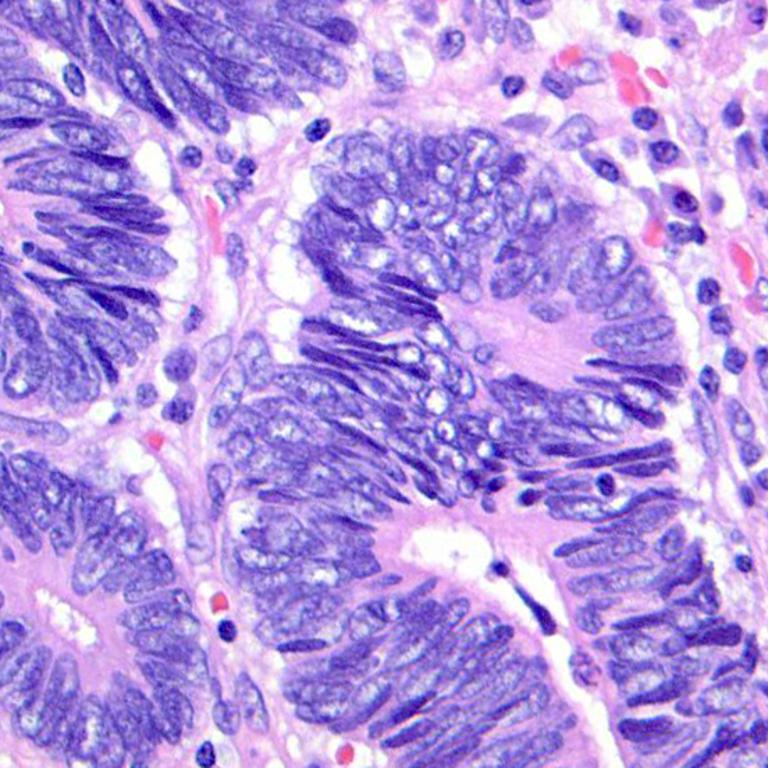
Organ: colon
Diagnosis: adenocarcinomas